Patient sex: F
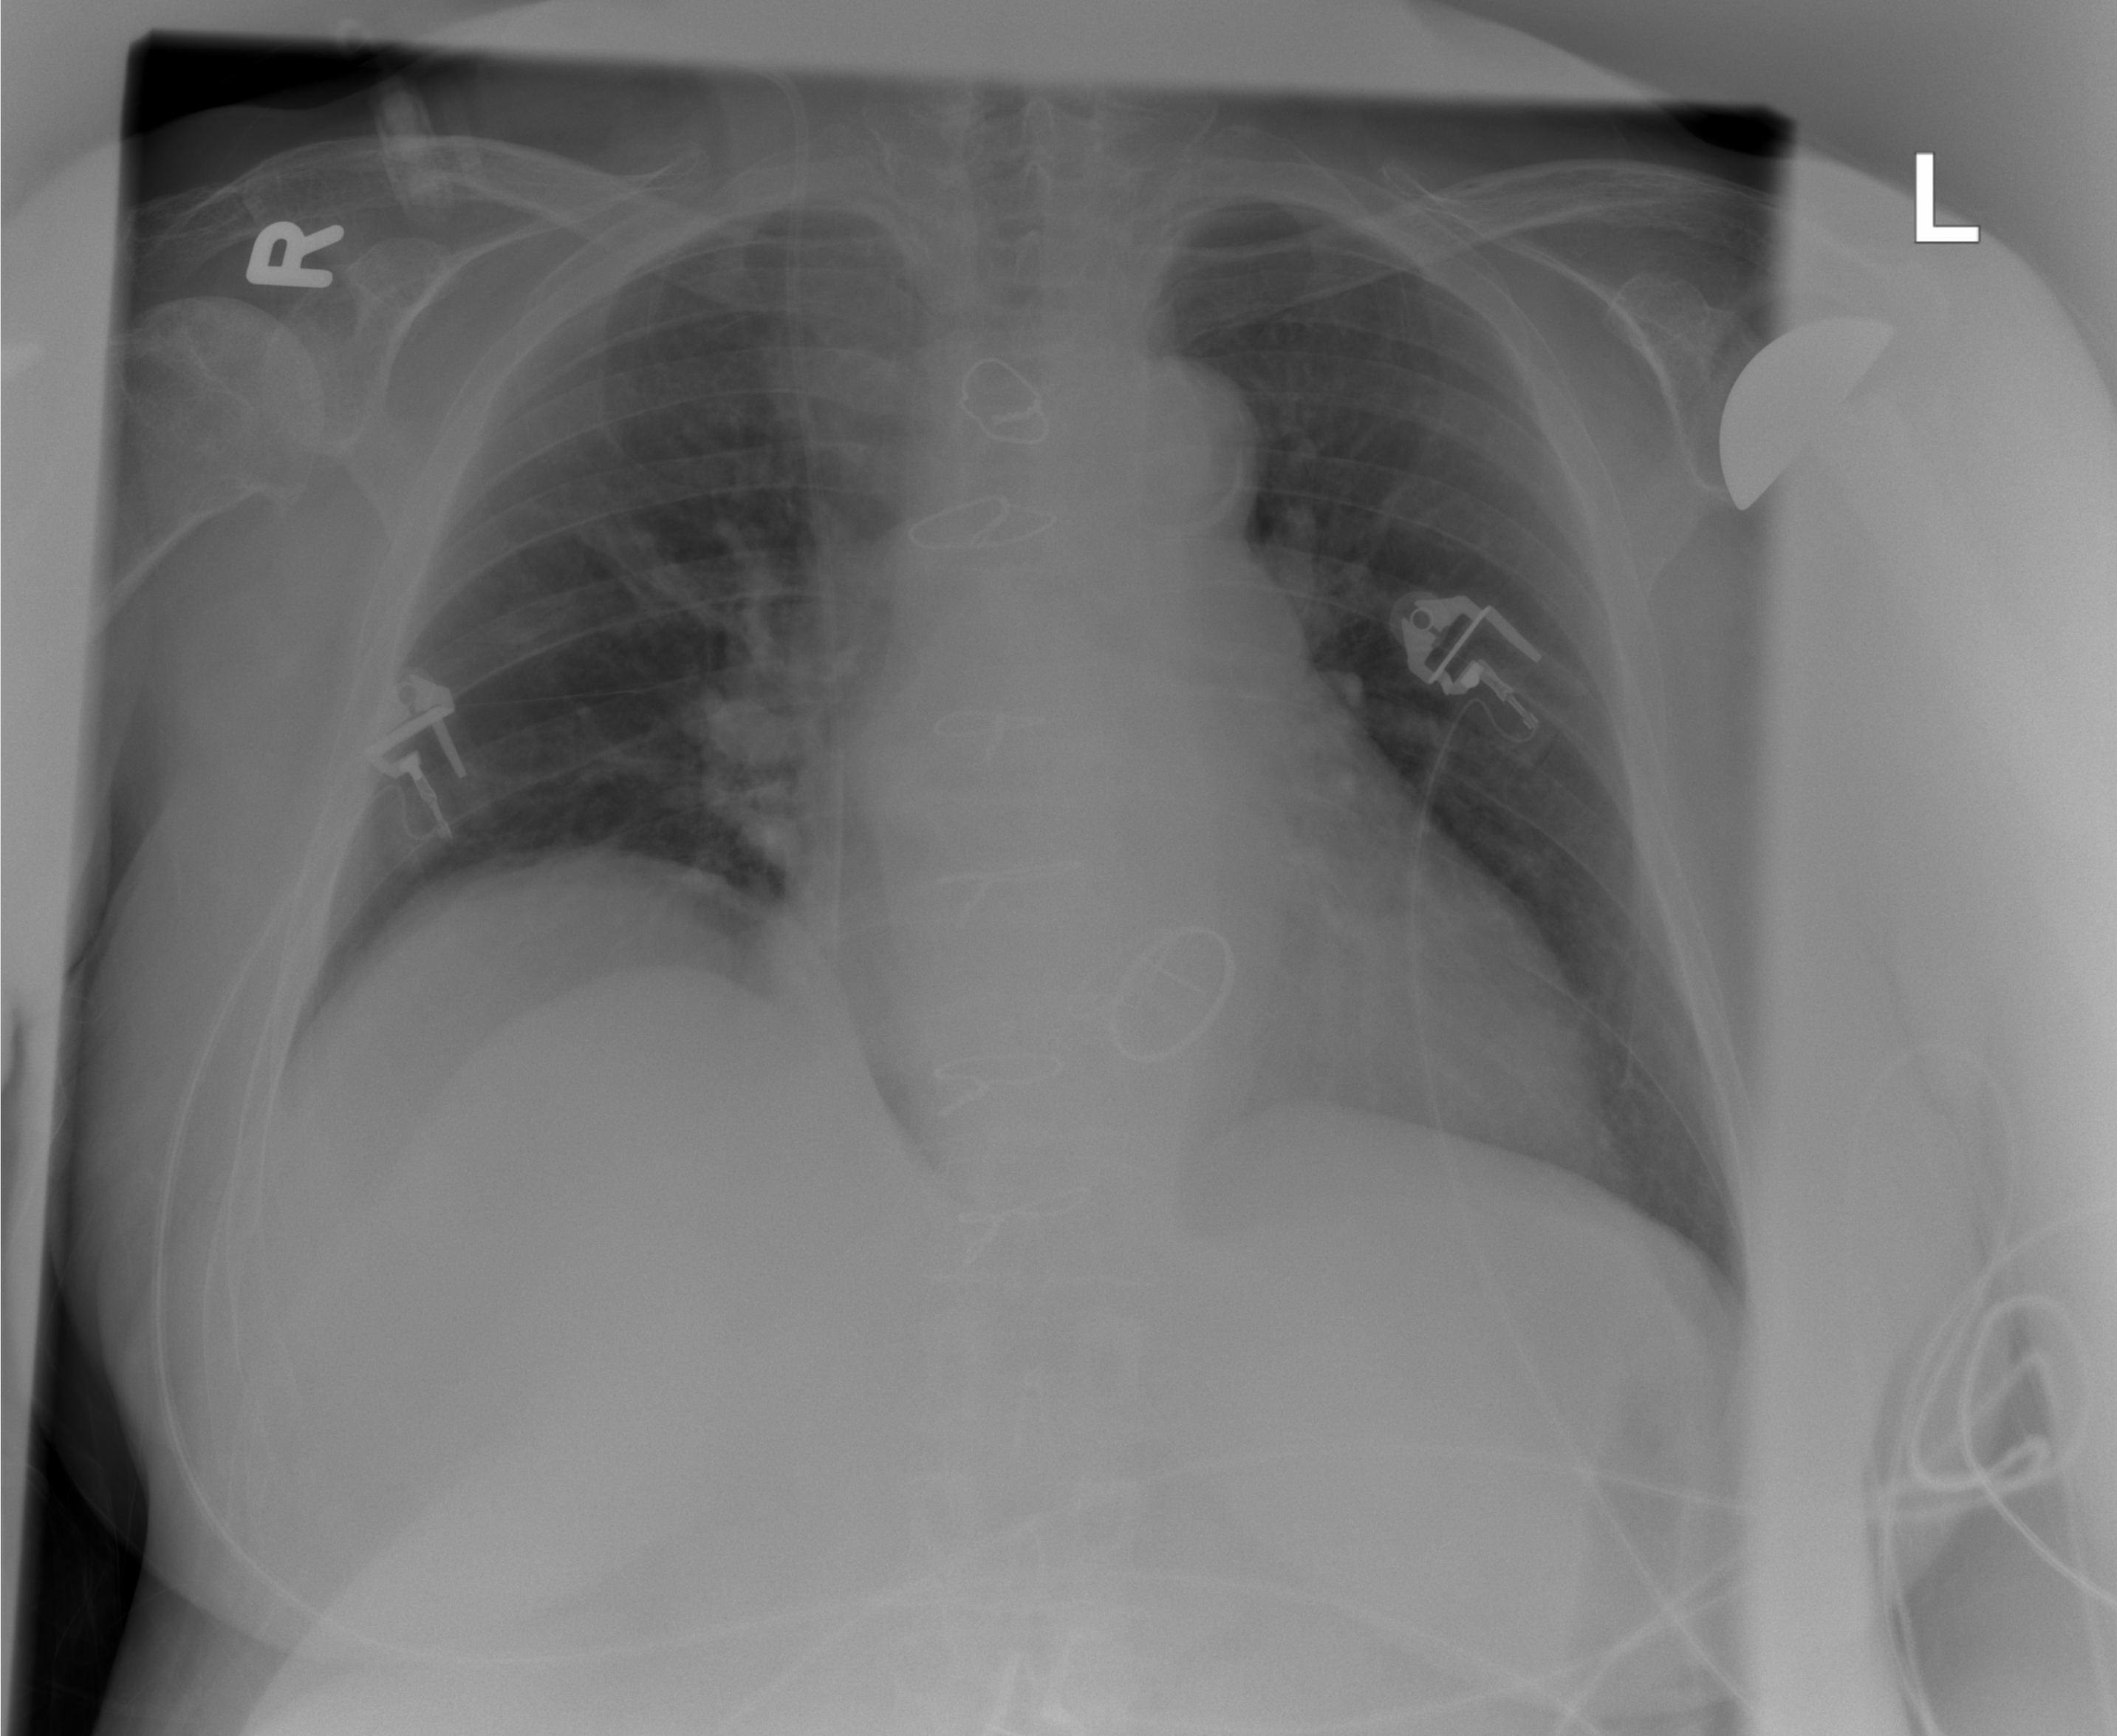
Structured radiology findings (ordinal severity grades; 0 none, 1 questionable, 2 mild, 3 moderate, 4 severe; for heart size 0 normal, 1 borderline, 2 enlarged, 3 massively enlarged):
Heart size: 2
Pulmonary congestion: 2
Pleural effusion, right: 0
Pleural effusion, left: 0
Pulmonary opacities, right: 0
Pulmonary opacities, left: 0
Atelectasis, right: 0
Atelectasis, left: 0